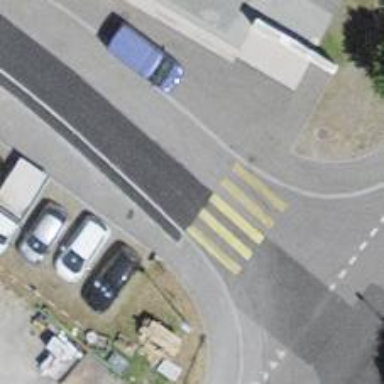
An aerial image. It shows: Zebra crossing on the road.